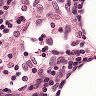
Metastatic tissue present: no